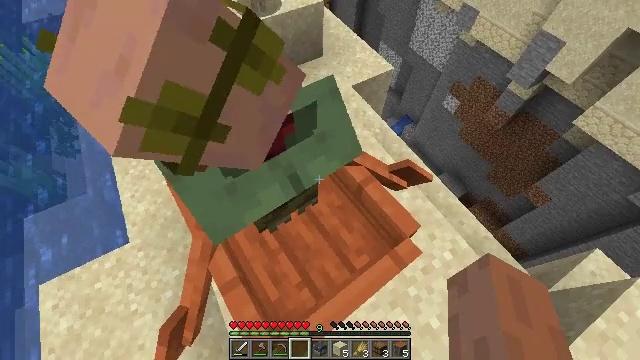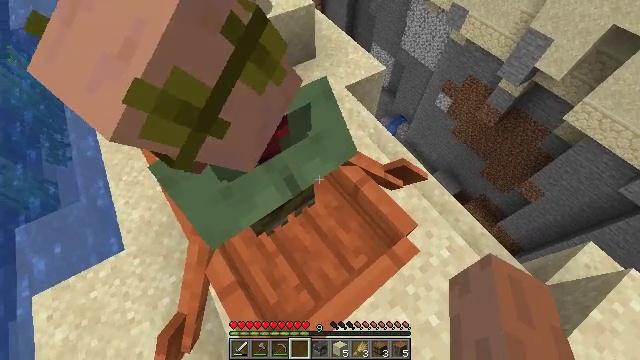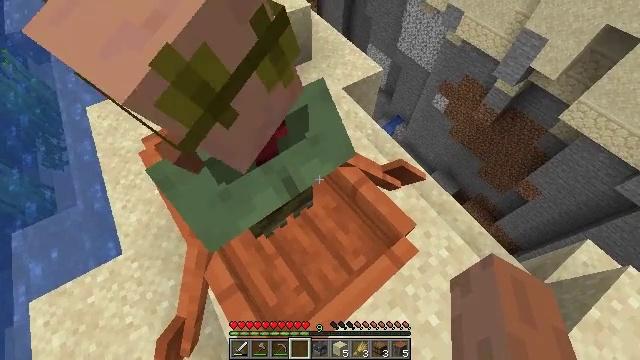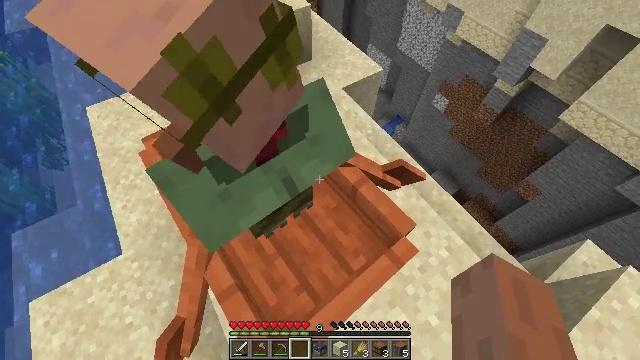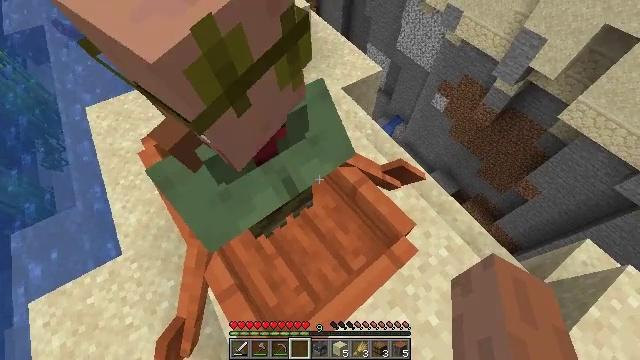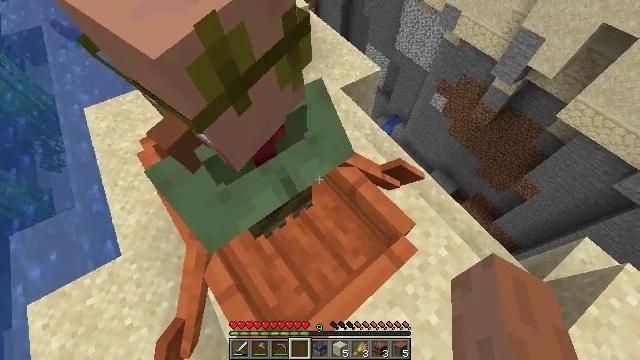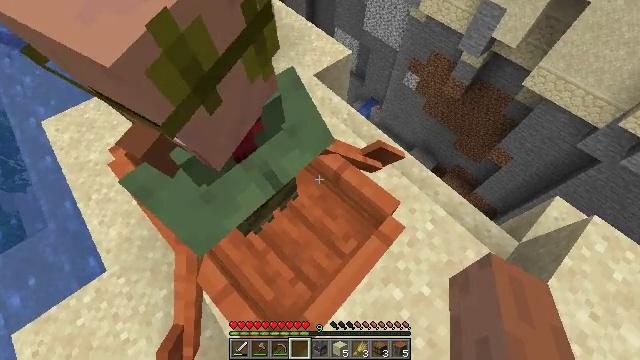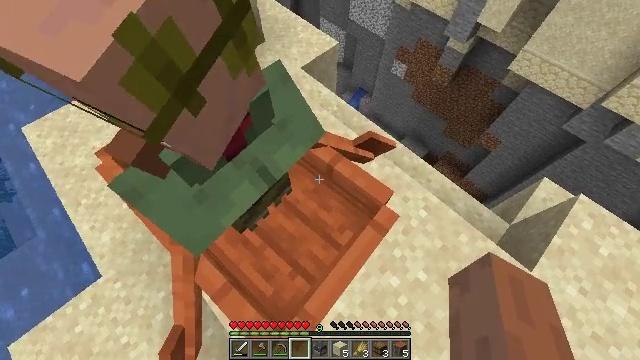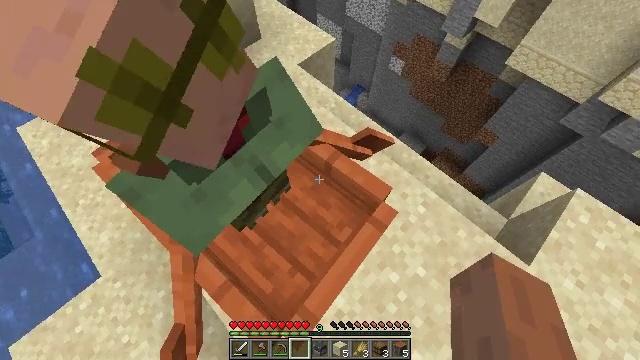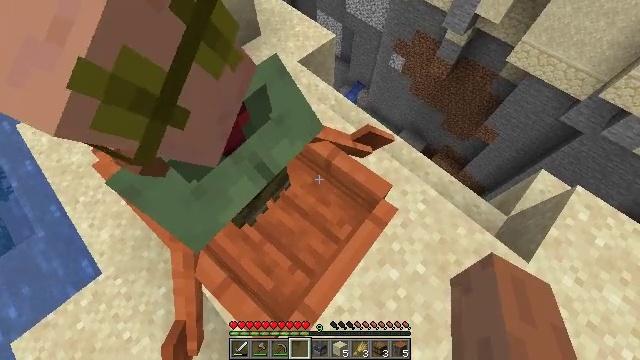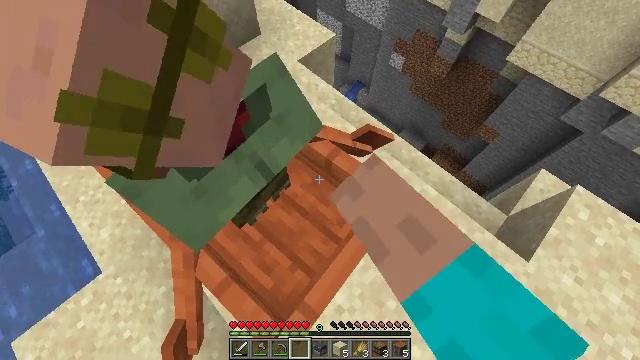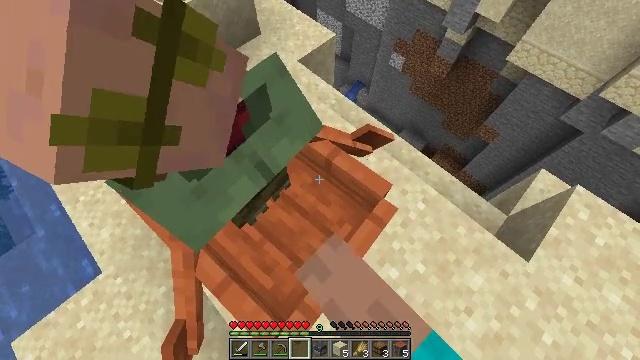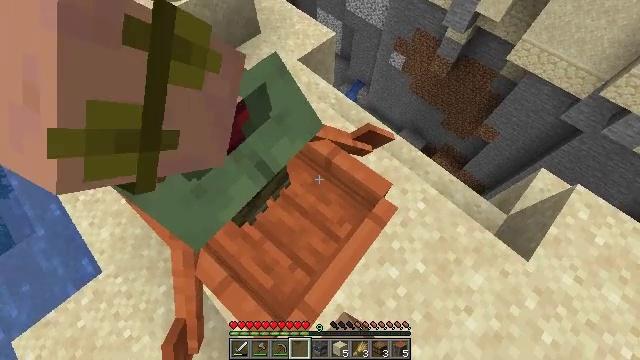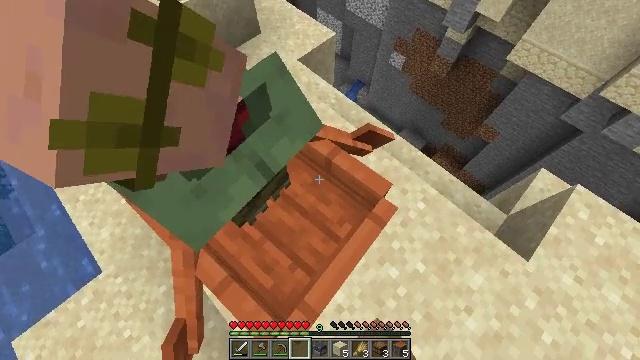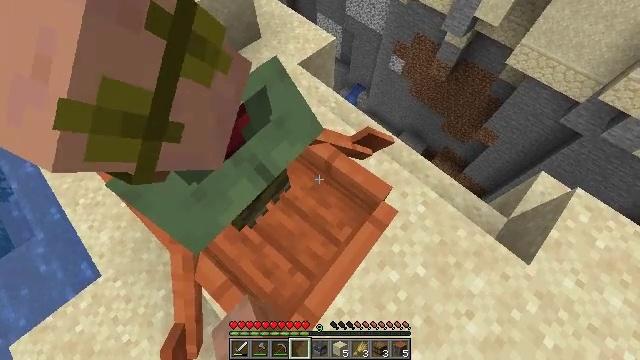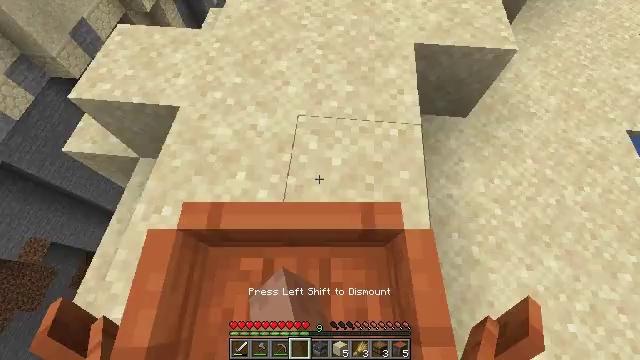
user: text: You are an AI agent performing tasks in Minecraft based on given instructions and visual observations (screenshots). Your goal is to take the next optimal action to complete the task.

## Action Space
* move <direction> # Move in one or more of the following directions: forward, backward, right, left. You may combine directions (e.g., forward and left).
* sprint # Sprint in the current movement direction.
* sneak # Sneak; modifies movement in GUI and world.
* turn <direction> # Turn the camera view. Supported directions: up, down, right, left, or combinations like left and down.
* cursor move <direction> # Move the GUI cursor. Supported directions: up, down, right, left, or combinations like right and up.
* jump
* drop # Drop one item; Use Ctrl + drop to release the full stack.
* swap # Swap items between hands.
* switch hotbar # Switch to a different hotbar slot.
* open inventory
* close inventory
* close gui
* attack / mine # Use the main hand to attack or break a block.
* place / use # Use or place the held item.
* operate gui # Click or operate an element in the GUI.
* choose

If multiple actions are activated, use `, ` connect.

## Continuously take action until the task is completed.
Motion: motion action
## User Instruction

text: Kill mobs.
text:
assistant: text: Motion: turn right
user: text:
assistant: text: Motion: no_op
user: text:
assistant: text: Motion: no_op
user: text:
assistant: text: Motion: no_op
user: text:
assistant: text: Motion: no_op
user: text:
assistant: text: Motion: turn right and down
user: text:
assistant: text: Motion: turn right and down
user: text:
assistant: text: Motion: no_op
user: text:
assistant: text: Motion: use / place
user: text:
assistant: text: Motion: use / place
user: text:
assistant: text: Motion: use / place
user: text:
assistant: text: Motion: use / place
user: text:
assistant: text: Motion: no_op
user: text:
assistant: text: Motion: no_op
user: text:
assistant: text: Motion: no_op
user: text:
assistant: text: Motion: no_op
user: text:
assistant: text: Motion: turn right and down
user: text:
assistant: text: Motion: turn right and down
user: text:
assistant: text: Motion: turn right and down
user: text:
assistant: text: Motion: turn right and down
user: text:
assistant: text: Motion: turn right
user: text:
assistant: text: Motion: turn right
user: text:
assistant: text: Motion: turn right
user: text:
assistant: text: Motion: turn right and up
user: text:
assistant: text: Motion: turn right and up
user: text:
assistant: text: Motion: turn right and up
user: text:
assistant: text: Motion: turn right and up
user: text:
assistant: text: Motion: turn right and up
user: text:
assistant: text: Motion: turn up
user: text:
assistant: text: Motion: turn left and up